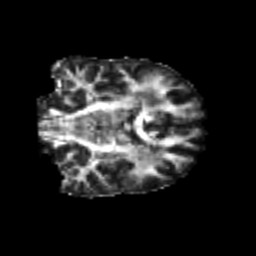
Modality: FA
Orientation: coronal
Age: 25
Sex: female
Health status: healthy
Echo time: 0.074 s